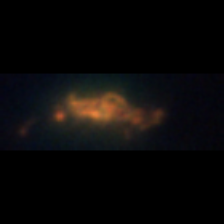
Taxon: Ciliates
Group: Other